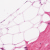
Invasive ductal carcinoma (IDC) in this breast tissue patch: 0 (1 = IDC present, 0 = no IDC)